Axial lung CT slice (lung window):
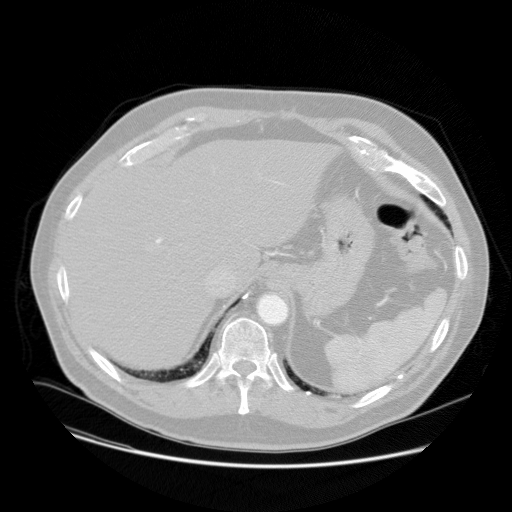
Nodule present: no